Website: apple
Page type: billing-address
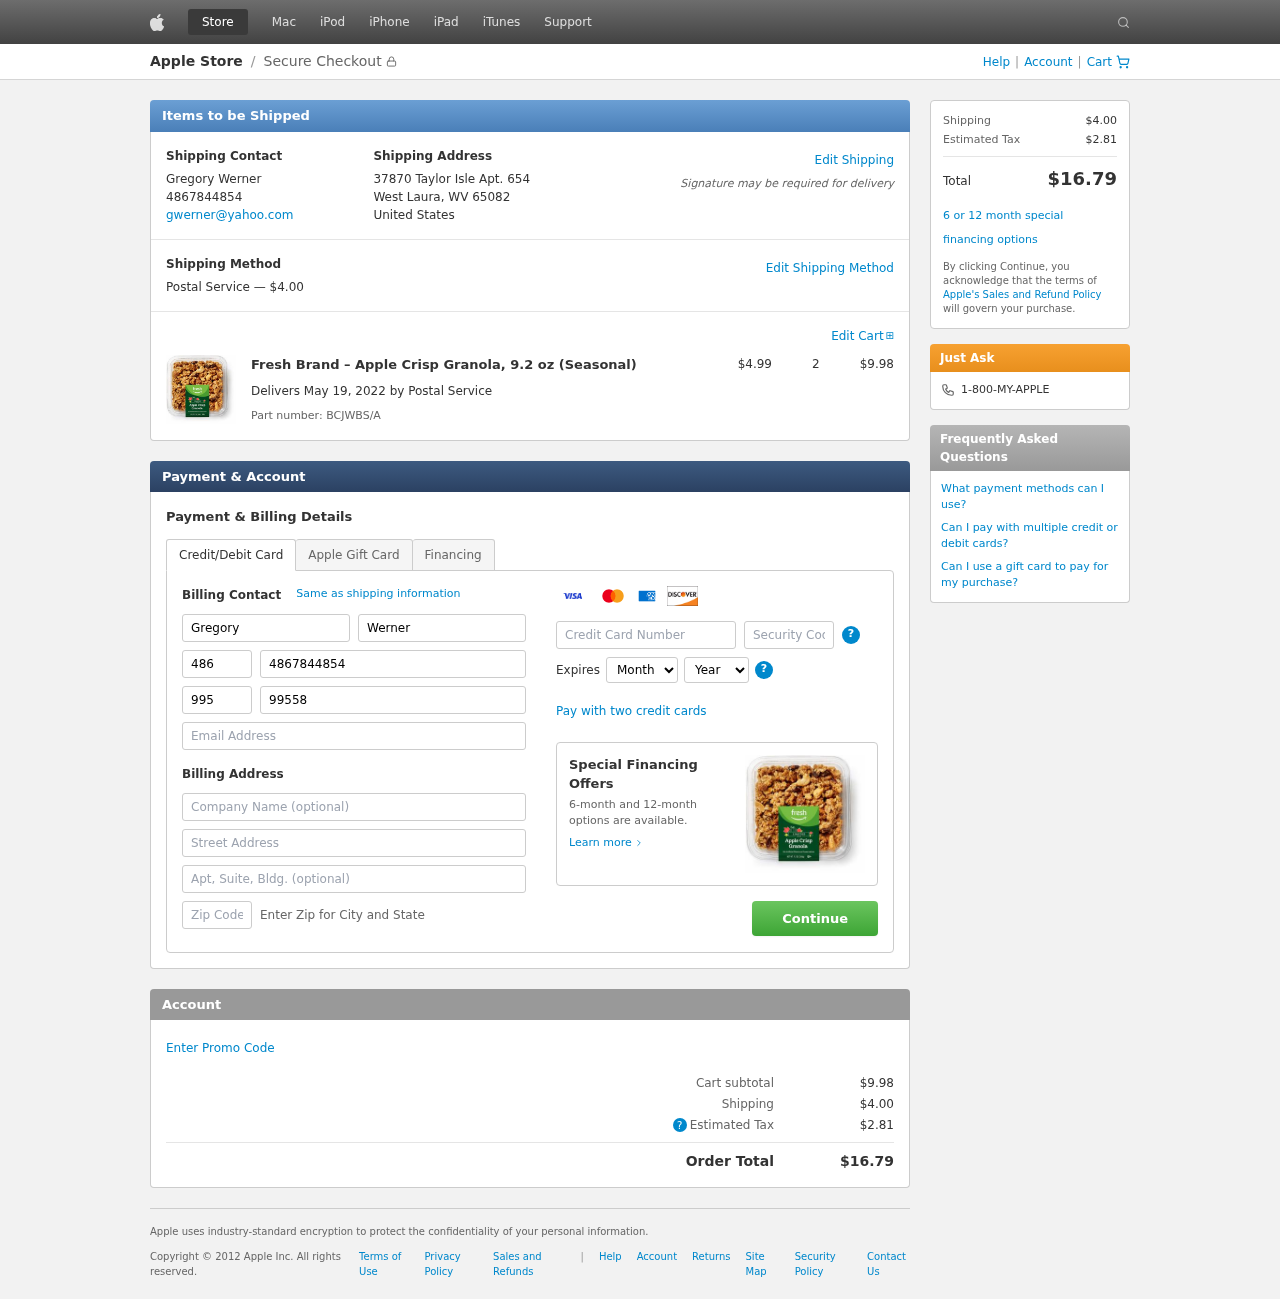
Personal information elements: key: PII_CARD_CVV
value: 568
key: PII_CARD_EXPIRY_MONTH
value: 11
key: PII_CARD_EXPIRY_YEAR
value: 27
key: PII_CARD_NUMBER
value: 2255 1950 5251 4797
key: PII_CITY_STATE_ZIP
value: West Laura, WV 65082
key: PII_COMPANY
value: Watkins, Edwards and Olson
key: PII_COUNTRY
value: United States
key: PII_EMAIL
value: gwerner@yahoo.com
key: PII_FIRSTNAME
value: Gregory
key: PII_FULLNAME
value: Gregory Werner
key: PII_LASTNAME
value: Werner
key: PII_PHONE
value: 4867844854
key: PII_PHONE_ALT
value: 9955845743
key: PII_PHONE_ALT_AREA
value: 995
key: PII_PHONE_AREA
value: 486
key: PII_POSTCODE2
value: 49513
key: PII_STREET
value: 37870 Taylor Isle Apt. 654
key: PII_STREET2
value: Suite 430
Product elements: key: PRODUCT1_NAME
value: Fresh Brand – Apple Crisp Granola, 9.2 oz (Seasonal)
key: PRODUCT1_PRICE
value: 4.99
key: PRODUCT1_QUANTITY
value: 2
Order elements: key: ORDER_SHIPPING_COST
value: $4.00
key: ORDER_SUBTOTAL
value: $9.98
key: ORDER_DELIVERY_DATE
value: May 19, 2022
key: ORDER_PART_NUMBER
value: BCJWBS/A
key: ORDER_TAX
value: $2.81
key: ORDER_TOTAL
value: $16.79